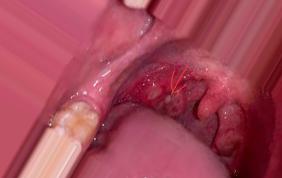
Condition: Mouth Ulcer